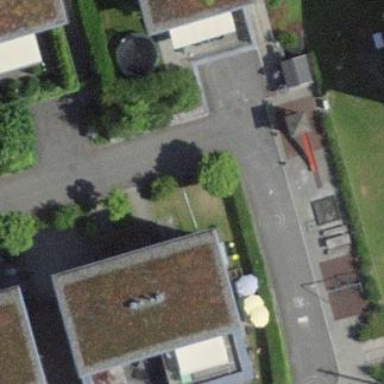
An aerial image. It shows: Terrace building.